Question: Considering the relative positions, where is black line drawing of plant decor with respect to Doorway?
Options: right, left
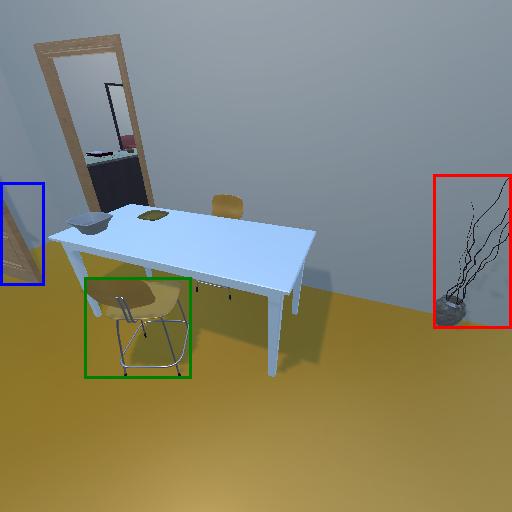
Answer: right